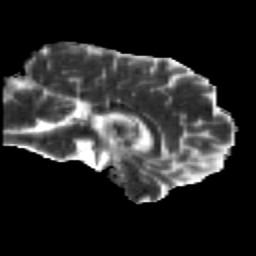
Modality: MD
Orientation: sagittal
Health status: healthy
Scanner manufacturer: siemens
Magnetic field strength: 3 T
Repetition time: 12 s
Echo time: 0.092 s